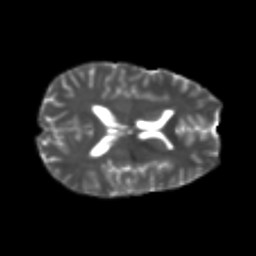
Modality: T2w
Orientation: axial
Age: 22
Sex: female
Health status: healthy
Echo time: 0.074 s